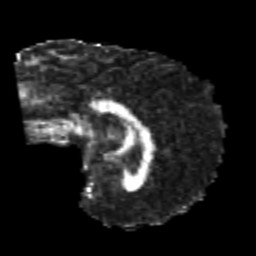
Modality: FA
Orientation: sagittal
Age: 24
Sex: male
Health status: healthy
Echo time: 0.074 s